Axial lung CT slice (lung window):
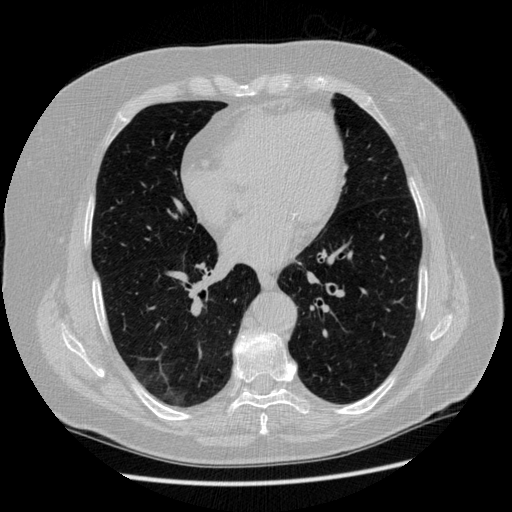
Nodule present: no